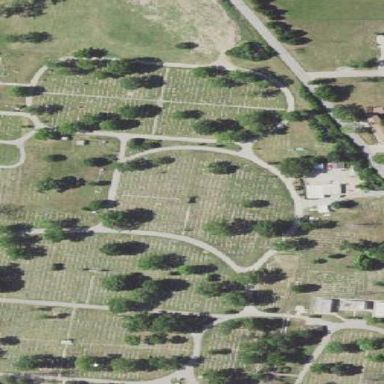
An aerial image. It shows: Cemetery.